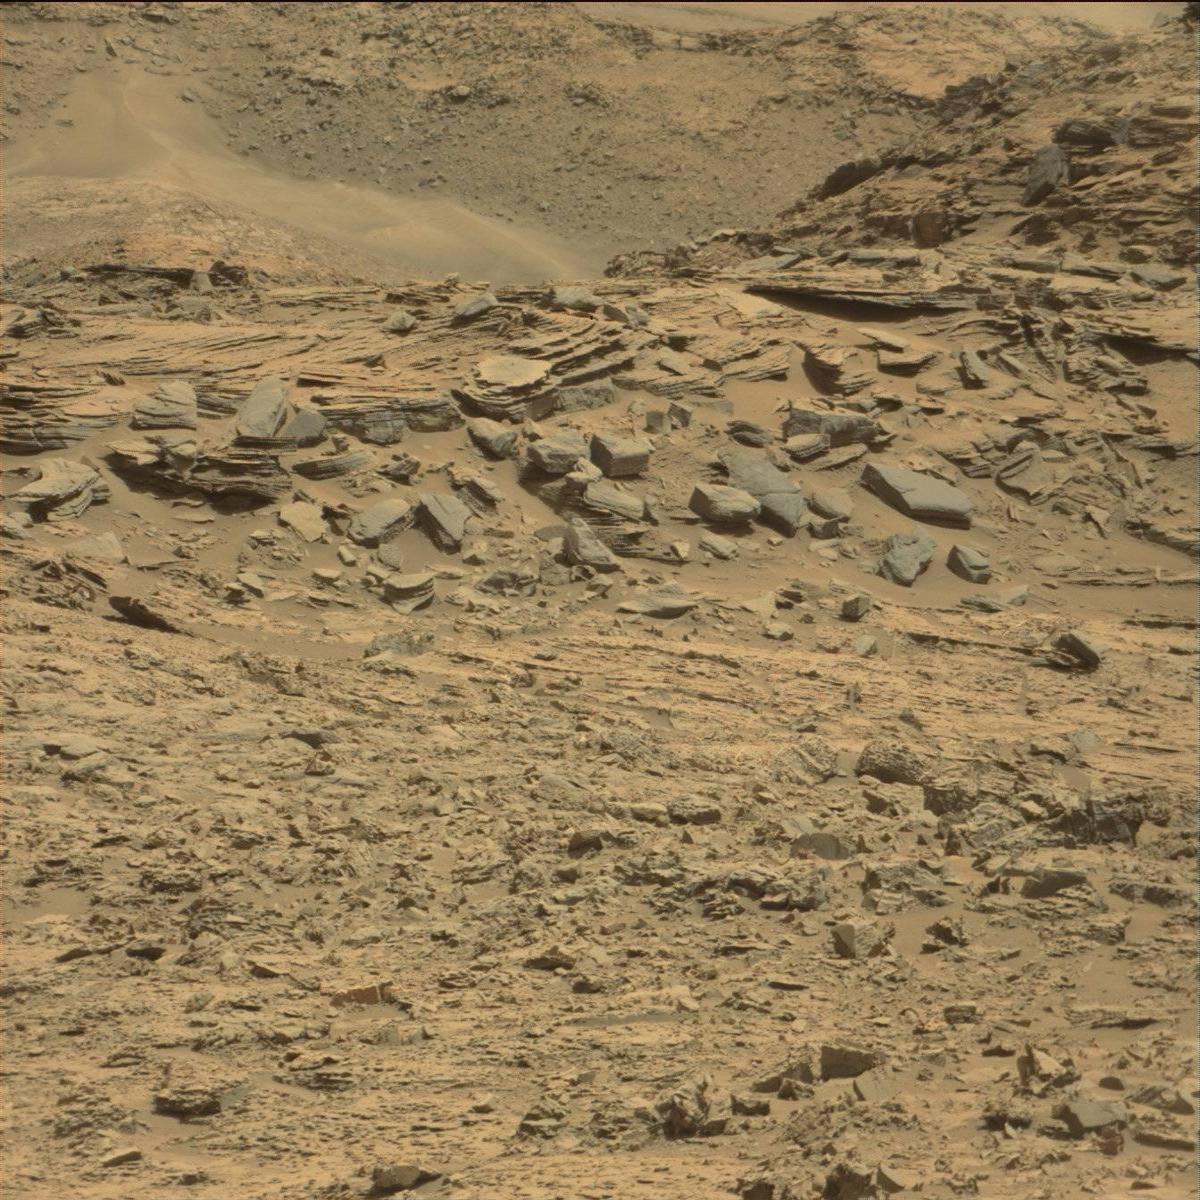
Terrain classes present: Bedrock, Ridge, Rock, Sand / Soil